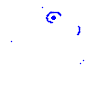
Particle: electron